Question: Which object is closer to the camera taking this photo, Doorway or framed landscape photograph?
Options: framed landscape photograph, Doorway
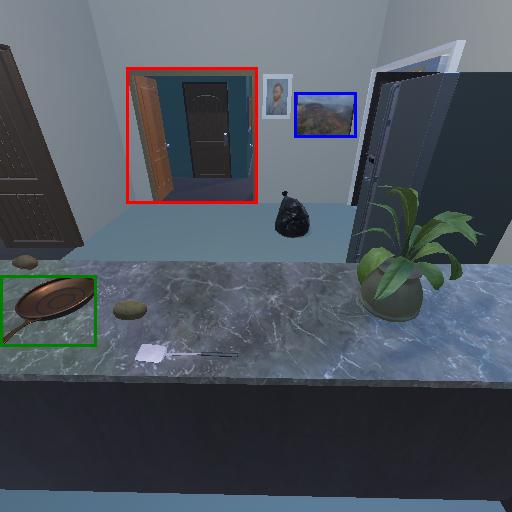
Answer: framed landscape photograph